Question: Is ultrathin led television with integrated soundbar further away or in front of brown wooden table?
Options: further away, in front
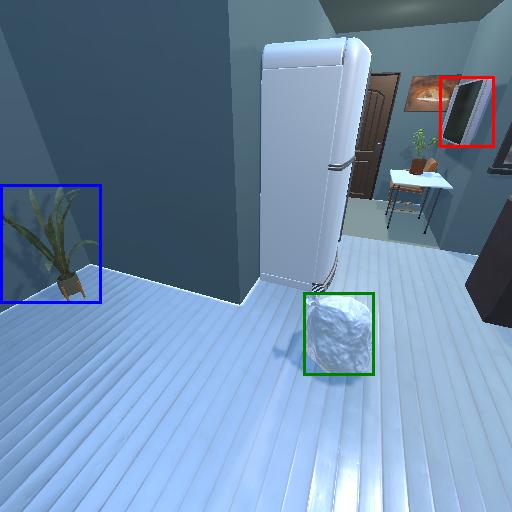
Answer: further away